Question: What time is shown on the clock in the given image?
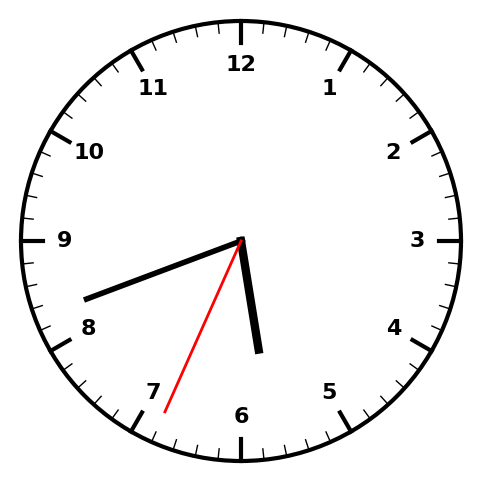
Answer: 05:41:34